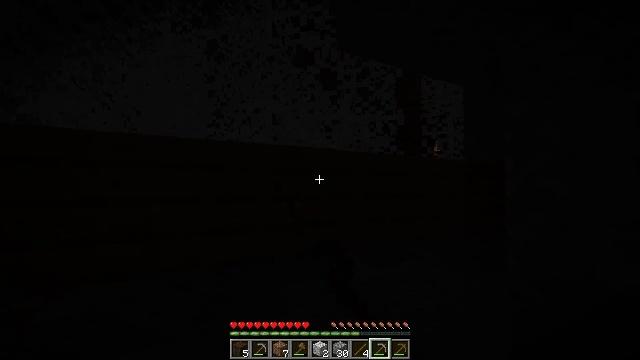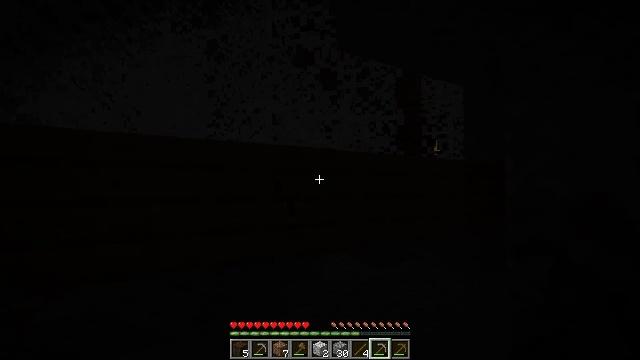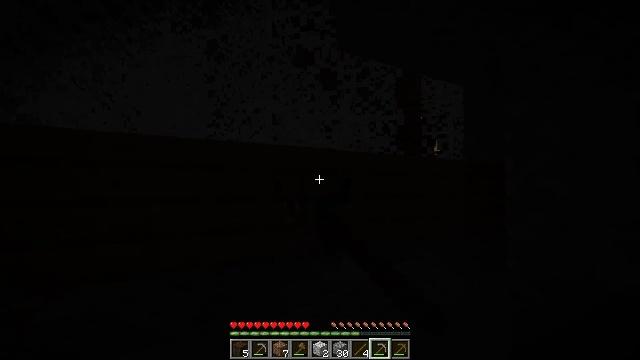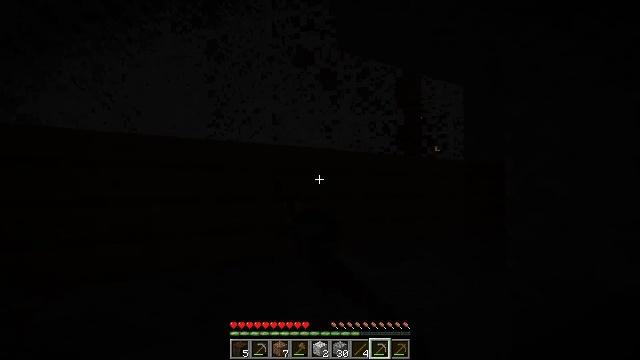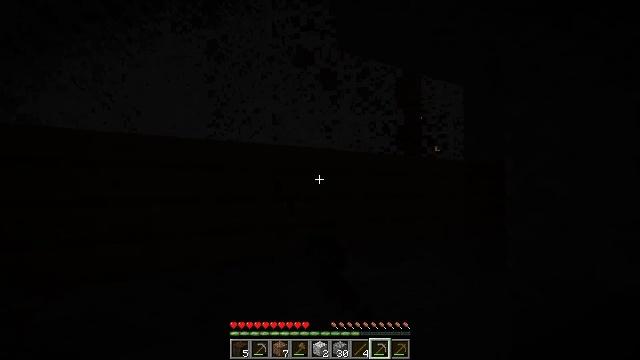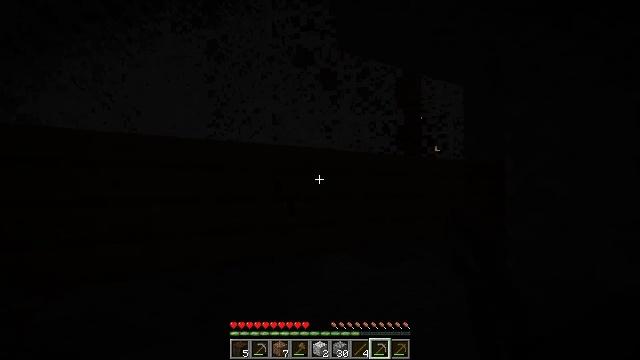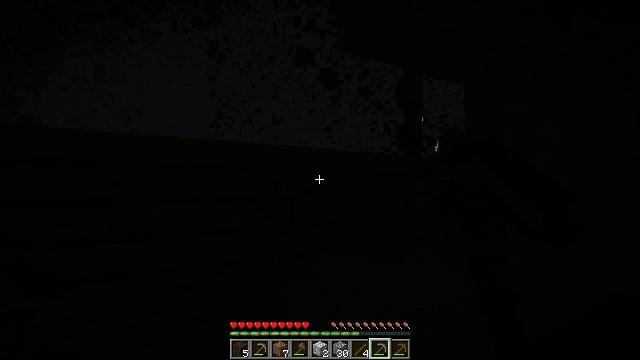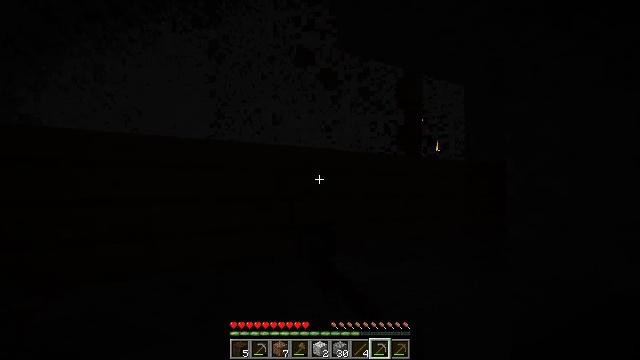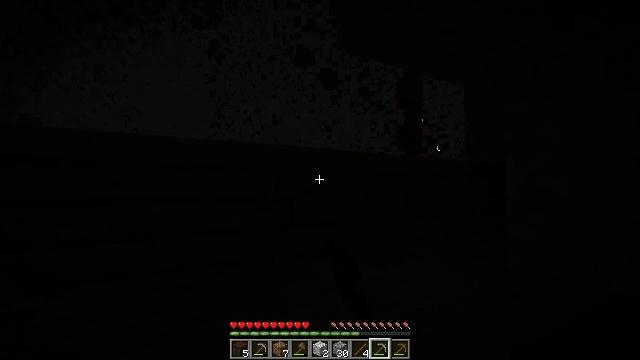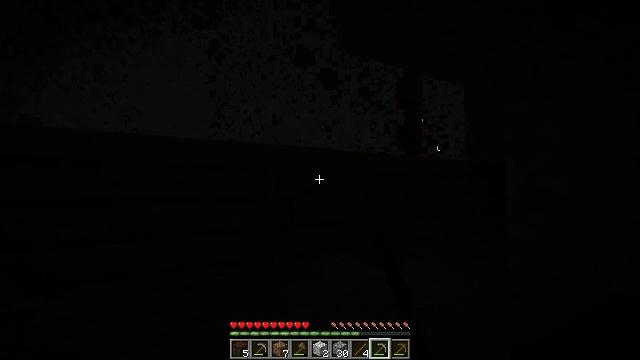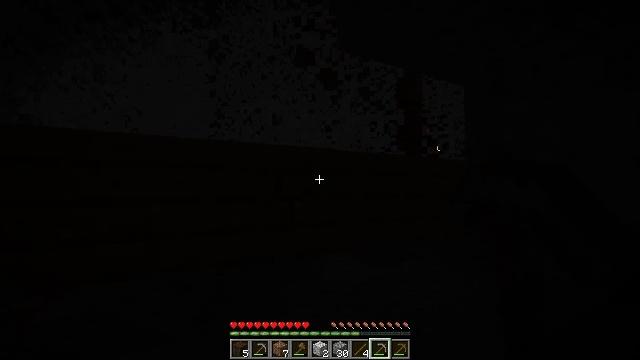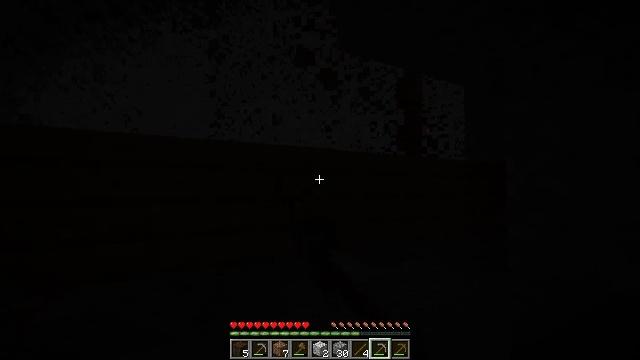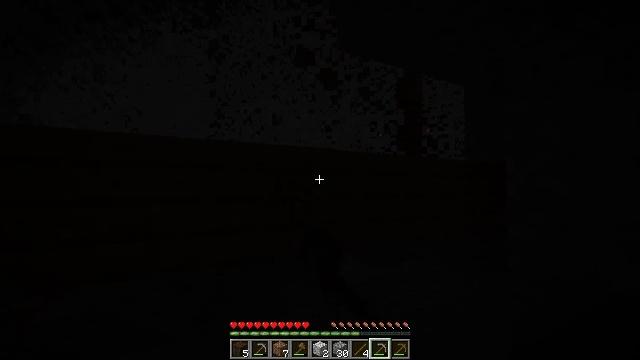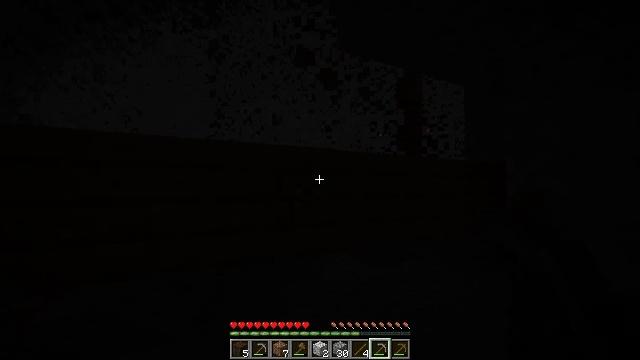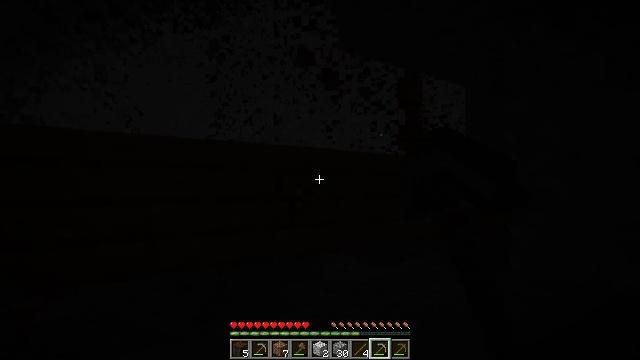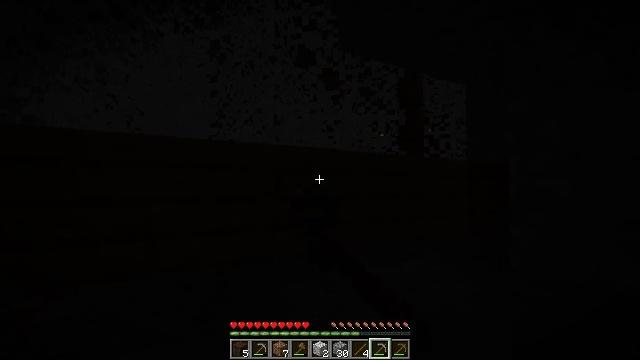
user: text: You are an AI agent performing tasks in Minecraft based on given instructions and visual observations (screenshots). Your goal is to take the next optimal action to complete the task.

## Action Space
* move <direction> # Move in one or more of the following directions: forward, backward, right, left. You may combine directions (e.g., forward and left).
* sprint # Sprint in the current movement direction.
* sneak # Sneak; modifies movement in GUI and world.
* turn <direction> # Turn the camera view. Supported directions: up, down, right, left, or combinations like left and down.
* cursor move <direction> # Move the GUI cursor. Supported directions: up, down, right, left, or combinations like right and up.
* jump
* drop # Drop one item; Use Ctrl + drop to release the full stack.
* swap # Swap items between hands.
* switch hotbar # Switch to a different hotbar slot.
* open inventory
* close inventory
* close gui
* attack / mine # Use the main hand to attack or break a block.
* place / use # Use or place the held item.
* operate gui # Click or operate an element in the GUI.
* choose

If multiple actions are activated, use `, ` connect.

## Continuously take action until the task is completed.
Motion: motion action
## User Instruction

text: Gather some oak planks.
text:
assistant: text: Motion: attack / mine
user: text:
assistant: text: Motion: attack / mine
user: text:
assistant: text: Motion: attack / mine
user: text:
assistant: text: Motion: attack / mine
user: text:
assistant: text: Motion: attack / mine
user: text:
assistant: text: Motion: attack / mine
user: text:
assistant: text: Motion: attack / mine
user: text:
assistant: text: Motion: attack / mine
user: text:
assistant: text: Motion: attack / mine
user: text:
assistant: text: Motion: attack / mine
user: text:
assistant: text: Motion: attack / mine
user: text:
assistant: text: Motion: attack / mine
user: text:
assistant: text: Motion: attack / mine
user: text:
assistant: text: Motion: attack / mine
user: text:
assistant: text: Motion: attack / mine
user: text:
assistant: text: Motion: attack / mine
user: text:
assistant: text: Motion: attack / mine
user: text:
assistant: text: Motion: attack / mine
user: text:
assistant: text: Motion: attack / mine
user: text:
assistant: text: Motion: attack / mine
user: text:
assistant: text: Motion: attack / mine
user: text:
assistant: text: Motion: attack / mine
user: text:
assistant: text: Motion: turn left, attack / mine
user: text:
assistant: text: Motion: move forward and move right, turn left, attack / mine
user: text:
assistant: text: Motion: move forward and move right, turn left, attack / mine
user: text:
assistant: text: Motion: move forward and move right, turn left and down, attack / mine
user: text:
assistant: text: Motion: move forward and move right, turn left and down, attack / mine
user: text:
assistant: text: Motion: move right, attack / mine
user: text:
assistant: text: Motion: attack / mine
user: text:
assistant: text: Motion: attack / mine